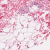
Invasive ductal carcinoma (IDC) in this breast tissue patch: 0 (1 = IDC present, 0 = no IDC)